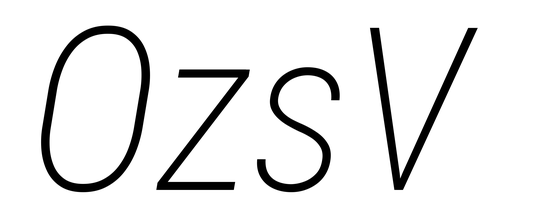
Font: Roboto-Italic_Condensed_ExtraLight_Italic